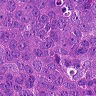
Metastatic tissue present: yes